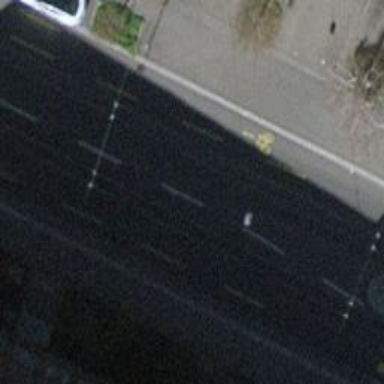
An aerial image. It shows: Tertiary road with asphalt surface and separate cycle lane. The cycle lane has advisory trolley wire above.